高一 · 代数
已知函数 $f(x)=\left\{\begin{array}{l}-x^{2}+2 x-1, x \leq 1 \\ |x-1|, x>1\end{array}\right.$, 若 $f\left(a^{2}-4\right)>f(3 a),$, 则实数 $a$ 的取值范围是 $($ )
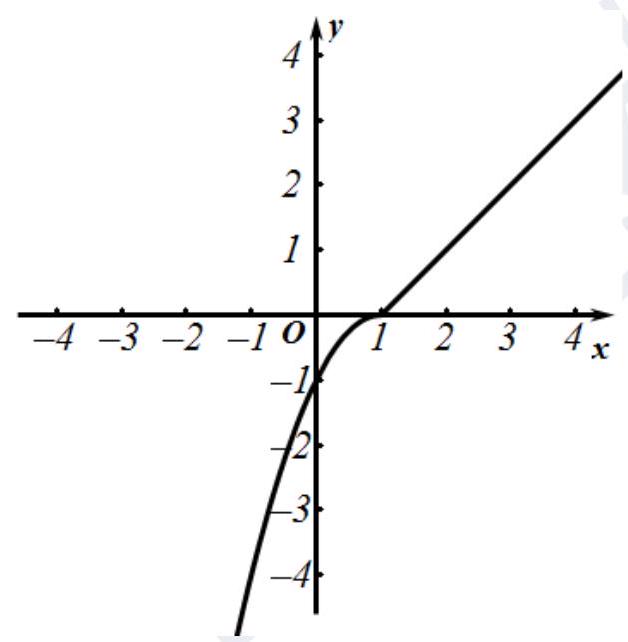
A. $(-4,1)$
B. $(-\infty,-4) \cup(1,+\infty)$
C. $(-1,4)$
D. $(-\infty,-1) \cup(4,+\infty)$
答案: D
解析: 【详解】

$f(x)=\left\{\begin{array}{l}-x^{2}+2 x-1, x \leq 1 \\ |x-1|, x>1\end{array}=f(x)=\left\{\begin{array}{l}-x^{2}+2 x-1, x \leq 1 \\ x-1, x>1\end{array}\right.\right.$,

如图所示: 画出函数图像, 根据图像知函数单调递增,

$f\left(a^{2}-4\right)>f(3 a)$, 即 $a^{2}-4>3 a$, 解得 $a>4$ 或 $a<-1$.

故选: D.

【点睛】

本题考查了根据函数单调性解不等式, 画出函数图像确定单调性是解题的关键.